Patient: sex M, age 60
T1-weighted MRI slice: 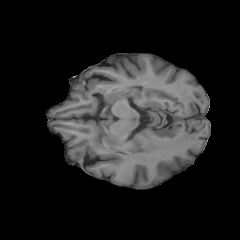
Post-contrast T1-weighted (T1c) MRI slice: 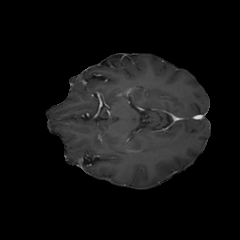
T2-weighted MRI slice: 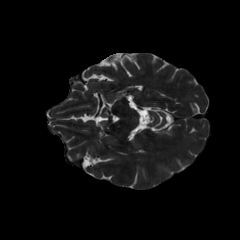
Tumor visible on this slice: no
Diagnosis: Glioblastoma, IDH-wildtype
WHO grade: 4